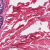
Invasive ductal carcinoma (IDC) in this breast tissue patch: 0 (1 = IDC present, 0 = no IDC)